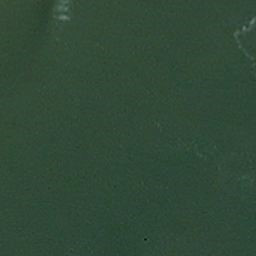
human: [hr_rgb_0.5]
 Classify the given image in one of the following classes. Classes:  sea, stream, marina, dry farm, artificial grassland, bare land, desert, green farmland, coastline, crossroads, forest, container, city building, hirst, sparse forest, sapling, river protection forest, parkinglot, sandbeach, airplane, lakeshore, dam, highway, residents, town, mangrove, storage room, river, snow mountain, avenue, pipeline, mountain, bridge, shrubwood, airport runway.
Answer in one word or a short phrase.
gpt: sea